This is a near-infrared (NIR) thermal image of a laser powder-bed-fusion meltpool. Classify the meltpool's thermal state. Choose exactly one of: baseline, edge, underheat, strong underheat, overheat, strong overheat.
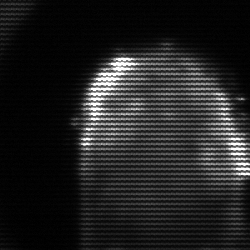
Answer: baseline